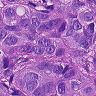
Metastatic tissue present: yes